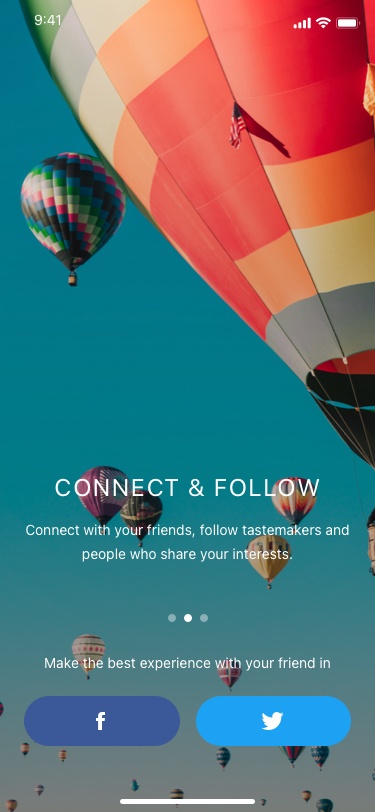
Text in this UI design:
CONNECT & FOLLOW
Connect with your friends, follow tastemakers and people who share your interests.
Make the best experience with your friend in